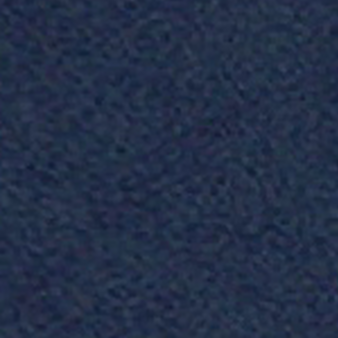
Label: other